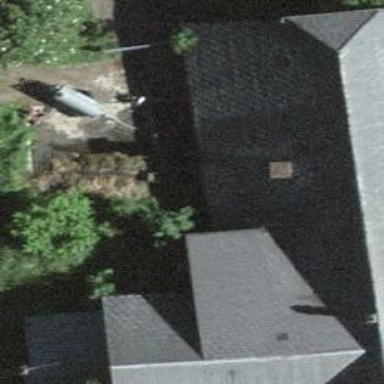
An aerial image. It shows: Farm building.